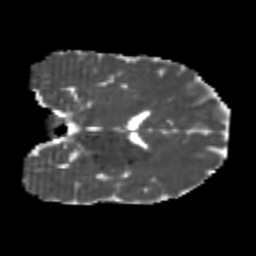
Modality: MD
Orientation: coronal
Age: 24
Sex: male
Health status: healthy
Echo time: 0.074 s